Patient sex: M
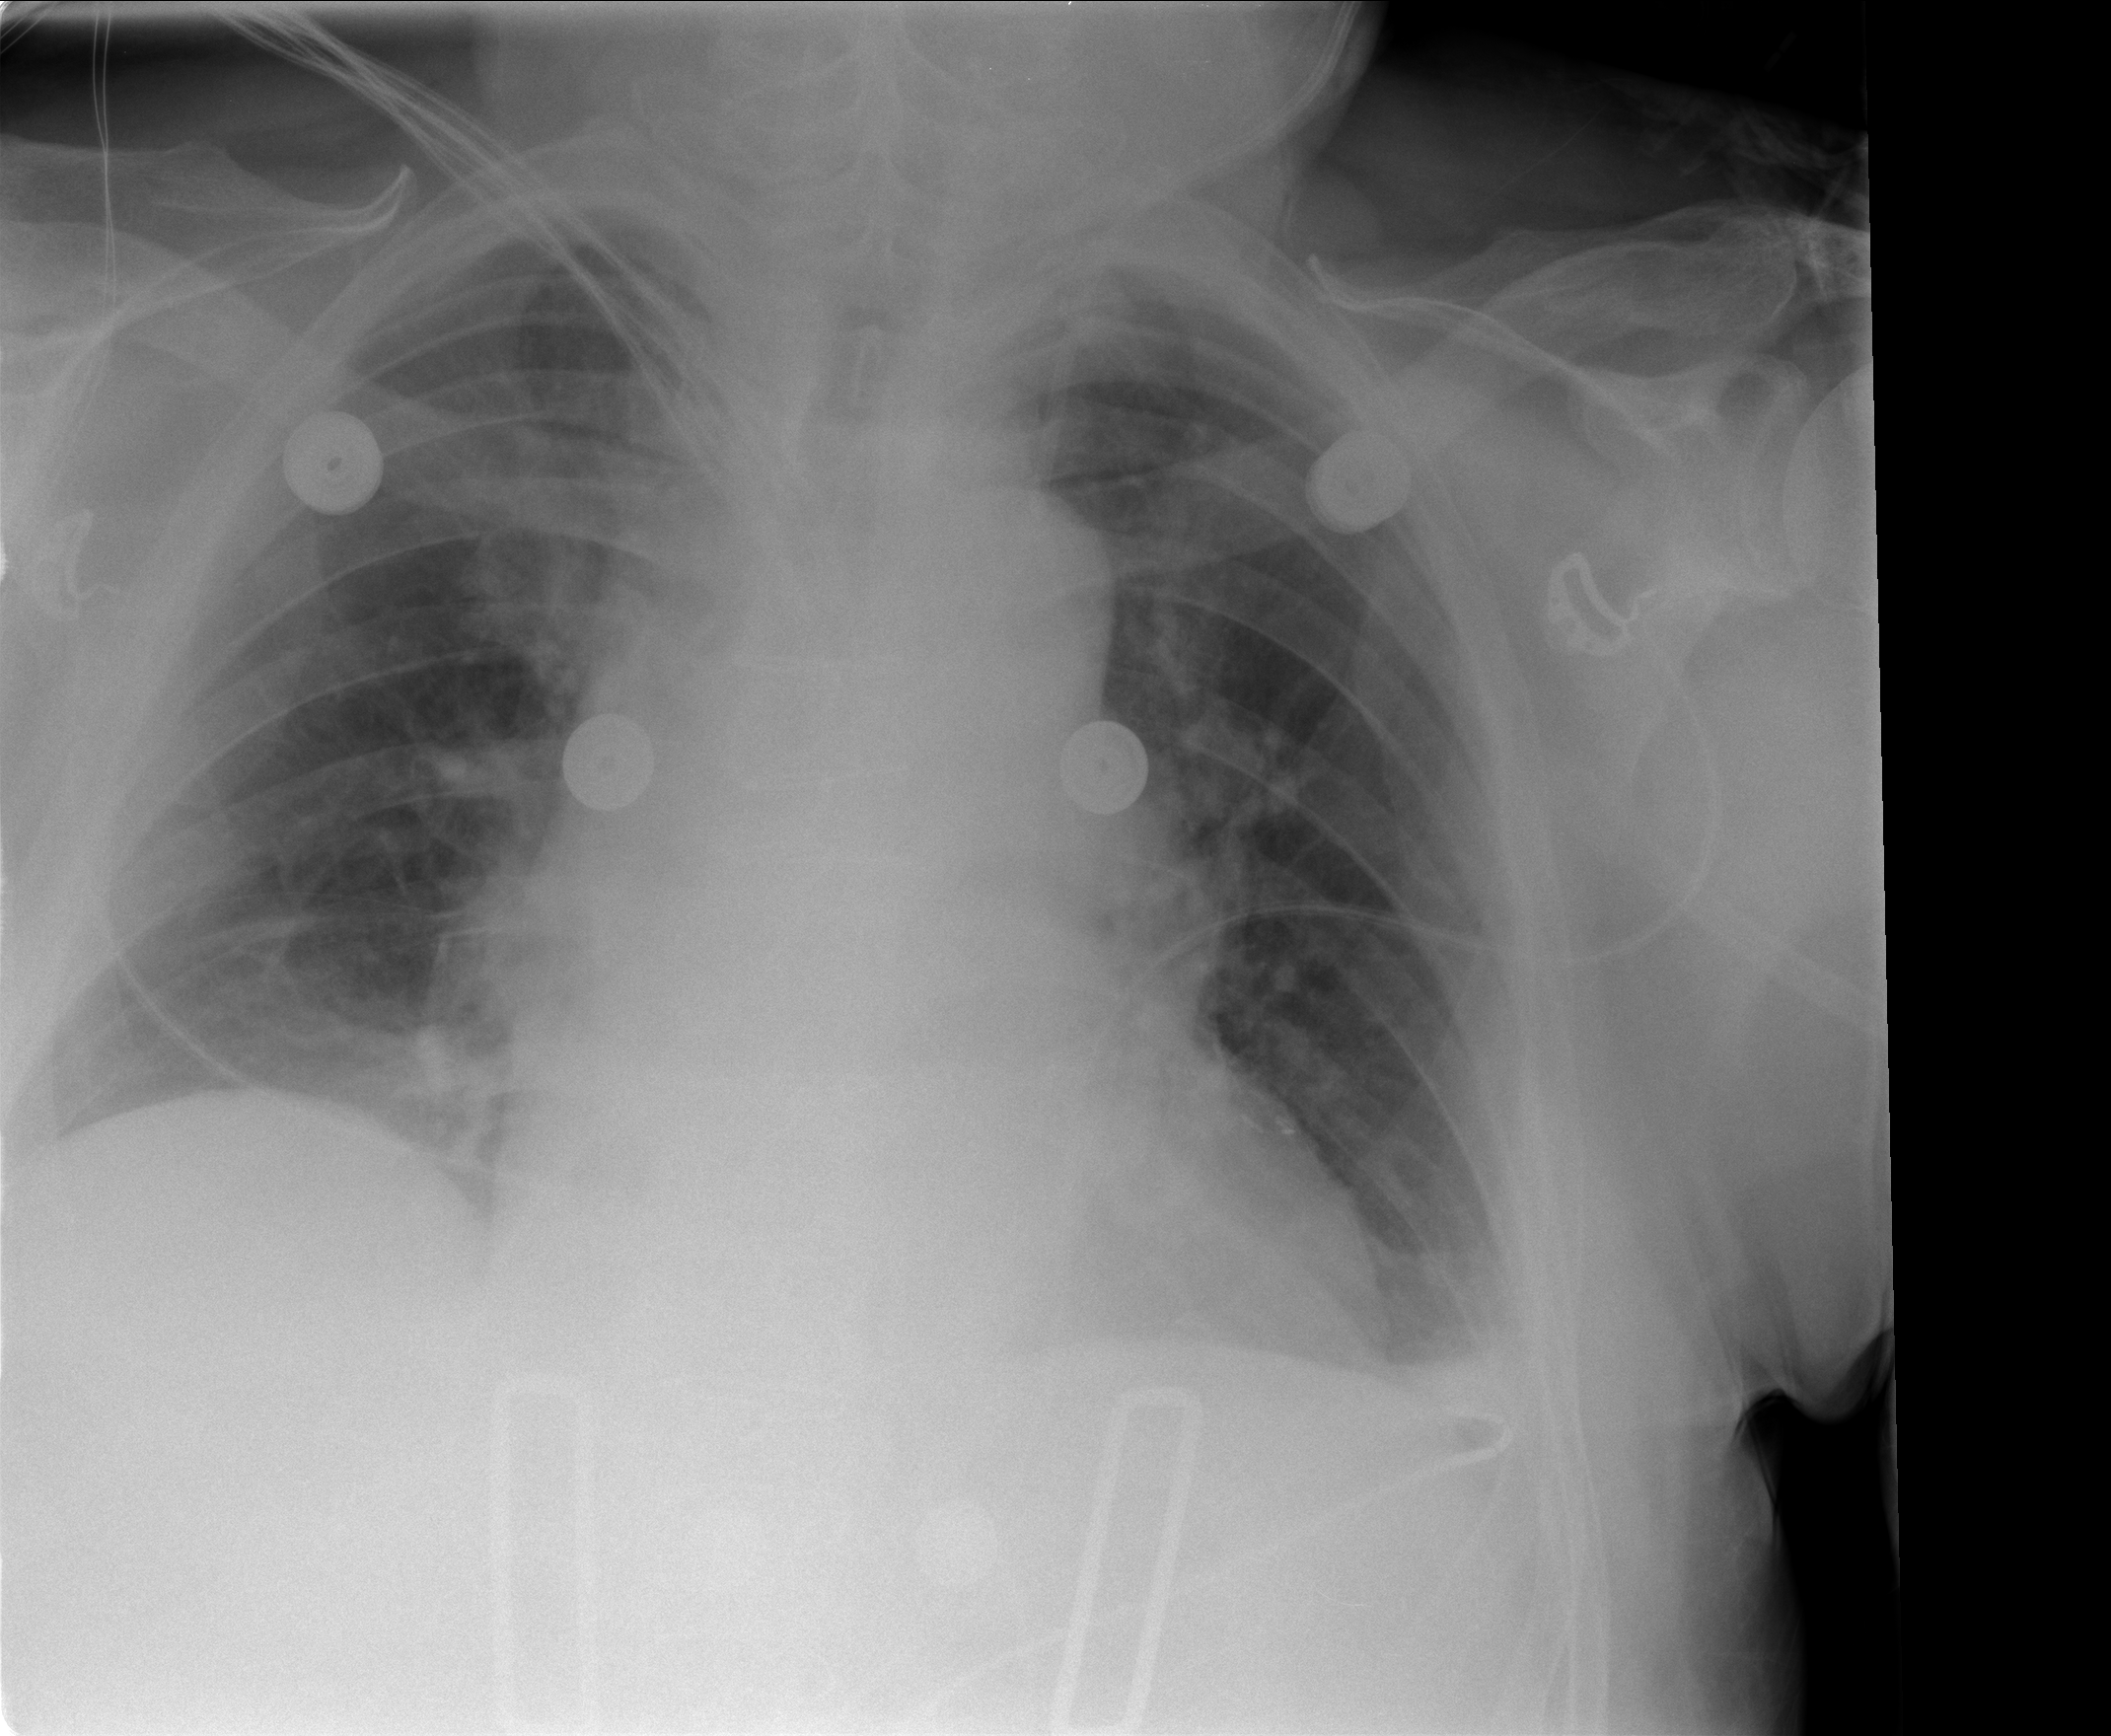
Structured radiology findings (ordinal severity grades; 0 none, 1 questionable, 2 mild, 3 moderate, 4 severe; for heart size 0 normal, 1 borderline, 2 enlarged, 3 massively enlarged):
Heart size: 2
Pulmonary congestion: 0
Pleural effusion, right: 0
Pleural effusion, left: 1
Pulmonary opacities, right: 0
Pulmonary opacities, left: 0
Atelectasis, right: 0
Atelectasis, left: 2